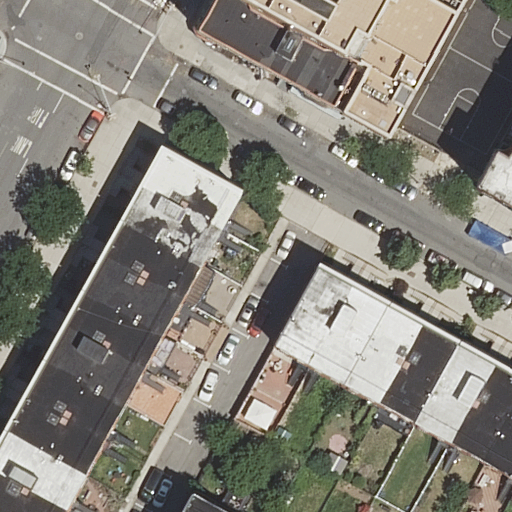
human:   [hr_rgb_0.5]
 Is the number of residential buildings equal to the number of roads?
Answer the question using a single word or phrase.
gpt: no

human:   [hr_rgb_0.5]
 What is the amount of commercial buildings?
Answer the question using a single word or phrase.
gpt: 0

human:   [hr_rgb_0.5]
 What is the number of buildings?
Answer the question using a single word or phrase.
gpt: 21

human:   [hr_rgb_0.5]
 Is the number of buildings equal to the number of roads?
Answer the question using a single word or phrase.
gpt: no

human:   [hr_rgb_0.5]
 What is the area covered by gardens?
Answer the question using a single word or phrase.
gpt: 2303m2

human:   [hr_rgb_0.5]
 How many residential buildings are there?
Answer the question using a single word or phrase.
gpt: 21

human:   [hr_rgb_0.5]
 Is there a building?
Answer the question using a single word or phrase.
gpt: yes

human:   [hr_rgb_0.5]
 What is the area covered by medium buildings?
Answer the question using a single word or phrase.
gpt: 2162m2

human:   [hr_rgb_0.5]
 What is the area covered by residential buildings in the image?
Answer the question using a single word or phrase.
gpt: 3712m2

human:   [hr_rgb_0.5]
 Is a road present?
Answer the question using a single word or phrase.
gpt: yes

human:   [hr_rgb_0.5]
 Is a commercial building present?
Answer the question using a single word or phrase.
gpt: no

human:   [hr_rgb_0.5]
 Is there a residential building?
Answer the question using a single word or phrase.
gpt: yes

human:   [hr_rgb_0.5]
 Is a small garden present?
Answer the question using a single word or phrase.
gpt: no

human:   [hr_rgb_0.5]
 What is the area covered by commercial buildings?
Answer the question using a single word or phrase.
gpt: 0m2

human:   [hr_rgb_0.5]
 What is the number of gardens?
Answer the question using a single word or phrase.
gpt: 1

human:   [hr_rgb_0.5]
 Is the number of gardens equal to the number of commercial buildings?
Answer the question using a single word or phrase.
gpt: no

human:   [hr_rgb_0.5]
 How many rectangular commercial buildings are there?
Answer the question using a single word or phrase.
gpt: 0

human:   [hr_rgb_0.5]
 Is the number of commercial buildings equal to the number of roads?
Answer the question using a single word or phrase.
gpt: no

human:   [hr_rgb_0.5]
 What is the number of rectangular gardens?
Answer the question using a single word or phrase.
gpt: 0

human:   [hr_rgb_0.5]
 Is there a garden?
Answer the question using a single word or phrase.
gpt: yes

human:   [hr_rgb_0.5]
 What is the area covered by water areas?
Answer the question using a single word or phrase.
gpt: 0m2

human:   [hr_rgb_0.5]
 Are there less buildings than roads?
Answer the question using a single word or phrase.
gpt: no

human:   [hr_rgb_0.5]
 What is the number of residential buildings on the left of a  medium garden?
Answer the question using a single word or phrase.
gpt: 0

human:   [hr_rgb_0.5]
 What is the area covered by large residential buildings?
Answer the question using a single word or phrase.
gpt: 1472m2

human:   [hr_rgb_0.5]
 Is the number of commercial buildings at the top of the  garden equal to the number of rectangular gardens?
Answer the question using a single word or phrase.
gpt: yes

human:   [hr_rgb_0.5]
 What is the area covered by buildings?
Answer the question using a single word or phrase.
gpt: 3712m2

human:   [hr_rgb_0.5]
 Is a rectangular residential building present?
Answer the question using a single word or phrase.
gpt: yes

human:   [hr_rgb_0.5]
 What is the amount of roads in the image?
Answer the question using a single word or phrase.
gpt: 3

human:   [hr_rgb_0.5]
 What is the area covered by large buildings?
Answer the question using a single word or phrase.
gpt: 1472m2

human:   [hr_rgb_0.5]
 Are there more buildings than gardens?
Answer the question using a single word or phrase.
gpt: yes

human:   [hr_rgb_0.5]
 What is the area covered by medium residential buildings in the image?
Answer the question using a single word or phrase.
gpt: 2162m2

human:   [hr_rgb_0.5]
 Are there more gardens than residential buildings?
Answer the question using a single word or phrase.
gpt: no

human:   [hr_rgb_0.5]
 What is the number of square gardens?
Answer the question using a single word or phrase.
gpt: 0

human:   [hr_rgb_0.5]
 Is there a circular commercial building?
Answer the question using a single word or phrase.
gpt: no

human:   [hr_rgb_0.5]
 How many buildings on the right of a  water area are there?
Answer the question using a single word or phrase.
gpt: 0

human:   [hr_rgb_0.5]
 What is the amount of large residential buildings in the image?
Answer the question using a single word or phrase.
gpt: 2

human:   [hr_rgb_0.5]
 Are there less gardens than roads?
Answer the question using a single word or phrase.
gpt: yes

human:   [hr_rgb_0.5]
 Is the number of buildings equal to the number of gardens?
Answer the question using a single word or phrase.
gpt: no

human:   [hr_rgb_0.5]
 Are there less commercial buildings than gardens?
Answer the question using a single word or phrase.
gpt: yes

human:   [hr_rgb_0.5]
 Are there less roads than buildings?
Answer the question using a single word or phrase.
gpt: yes

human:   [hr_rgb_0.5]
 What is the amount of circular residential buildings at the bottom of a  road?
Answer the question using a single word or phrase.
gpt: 0

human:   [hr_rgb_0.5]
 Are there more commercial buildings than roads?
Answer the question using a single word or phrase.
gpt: no

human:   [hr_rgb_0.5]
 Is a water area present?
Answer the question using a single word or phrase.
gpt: no

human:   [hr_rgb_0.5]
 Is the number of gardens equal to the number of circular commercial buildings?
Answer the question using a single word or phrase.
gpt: no

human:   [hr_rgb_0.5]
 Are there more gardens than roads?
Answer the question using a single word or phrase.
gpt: no

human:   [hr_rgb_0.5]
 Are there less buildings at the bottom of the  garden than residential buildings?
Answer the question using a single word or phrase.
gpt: yes

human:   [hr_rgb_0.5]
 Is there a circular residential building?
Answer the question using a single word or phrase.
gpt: no

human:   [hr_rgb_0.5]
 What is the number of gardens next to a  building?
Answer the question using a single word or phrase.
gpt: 1

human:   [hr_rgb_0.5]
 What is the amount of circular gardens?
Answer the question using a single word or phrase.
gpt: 0

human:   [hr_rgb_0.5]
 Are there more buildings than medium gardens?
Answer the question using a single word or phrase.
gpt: yes

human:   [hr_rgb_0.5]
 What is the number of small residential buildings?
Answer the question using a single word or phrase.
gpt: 4

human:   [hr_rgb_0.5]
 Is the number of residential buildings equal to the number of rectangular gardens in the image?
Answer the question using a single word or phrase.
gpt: no

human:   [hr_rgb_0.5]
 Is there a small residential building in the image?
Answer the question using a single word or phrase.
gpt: yes

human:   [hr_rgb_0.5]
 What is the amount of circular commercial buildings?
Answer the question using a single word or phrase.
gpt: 0

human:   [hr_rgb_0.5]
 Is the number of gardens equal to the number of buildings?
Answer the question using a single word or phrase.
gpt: no

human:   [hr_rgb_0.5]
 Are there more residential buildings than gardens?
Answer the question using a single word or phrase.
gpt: yes

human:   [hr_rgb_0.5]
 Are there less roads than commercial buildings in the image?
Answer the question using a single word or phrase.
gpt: no

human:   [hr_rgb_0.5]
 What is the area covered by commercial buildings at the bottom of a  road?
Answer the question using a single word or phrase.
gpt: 0m2

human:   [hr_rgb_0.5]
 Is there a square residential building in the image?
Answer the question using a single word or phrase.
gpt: no

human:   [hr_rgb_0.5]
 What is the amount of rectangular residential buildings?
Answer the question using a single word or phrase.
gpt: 19

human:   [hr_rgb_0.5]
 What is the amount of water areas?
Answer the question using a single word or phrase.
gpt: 0

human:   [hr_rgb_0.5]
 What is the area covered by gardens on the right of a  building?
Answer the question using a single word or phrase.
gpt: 2303m2

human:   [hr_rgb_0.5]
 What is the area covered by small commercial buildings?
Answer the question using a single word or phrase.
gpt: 0m2

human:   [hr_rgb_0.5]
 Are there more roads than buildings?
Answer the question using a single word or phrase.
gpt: no